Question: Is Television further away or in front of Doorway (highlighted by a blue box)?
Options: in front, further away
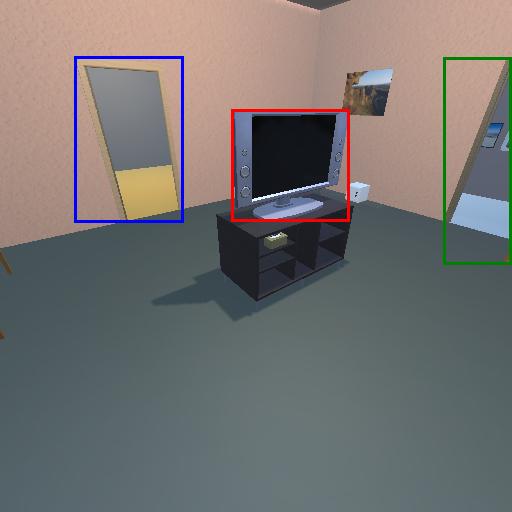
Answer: in front